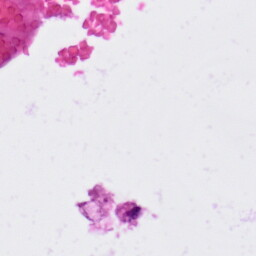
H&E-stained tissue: Colon